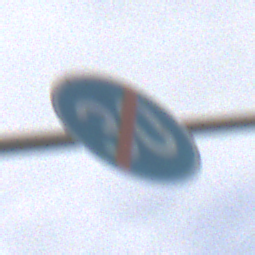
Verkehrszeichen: EndeMindestgeschwindigkeit
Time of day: MorningAfternoon
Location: Outdoor (Suburban)
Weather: PartlyCloudy
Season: NotSpecified
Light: Natural